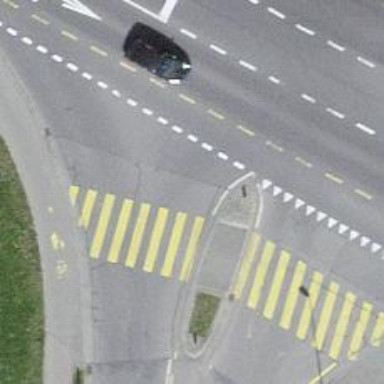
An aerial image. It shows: Uncontrolled zebra crossing with zebra markings.